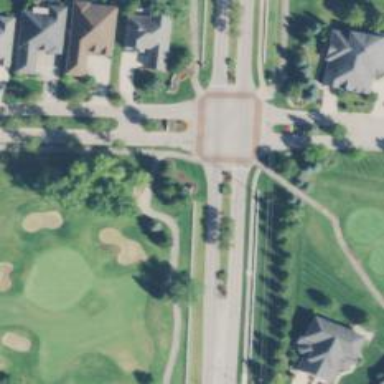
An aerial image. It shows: Path for both road and golf.